高一 · 组合几何学
如图,正方形 $O^{\prime} A^{\prime} B^{\prime} C^{\prime}$ 的边长为 $1 \mathrm{~cm}$, 它是水平放置的一个平面-图形的直观图.请画出原来的平面图形的形状,并求原图形的周长与面积.

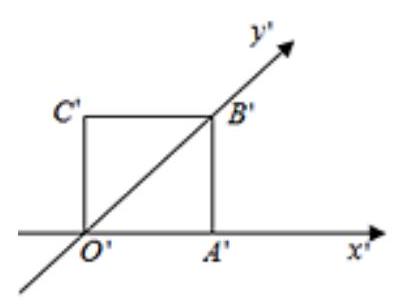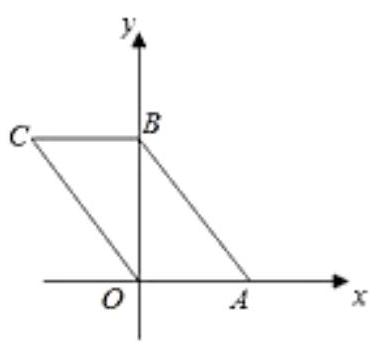
答案: 见解析, $8 \mathrm{~cm}, 2 \sqrt{2} \mathrm{~cm}^{2}$
解析: 【分析】

根据直观图与原图像的边角关系建系画图即可.

【详解】

如图, 建立平面直角坐标系 $x O y$, 在 $x$ 轴上取 $O A=O^{\prime} A^{\prime}=1 \mathrm{~cm}$; 在 $y$ 轴上取 $O B=2 O^{\prime} B^{\prime}=2 \sqrt{2} \mathrm{~cm}$; 在过点 $B$ 的 $x$ 轴的平行线上取 $B C=B^{\prime} C^{\prime}=1 \mathrm{~cm}$.

连接 $O, A, B, C$ 各点,即得到原图形.易知,四边形 $O A B C$ 为平行四边

形, $O C=\sqrt{O B^{2}+B C}=\sqrt{8+1}=3(\mathrm{~cm})$,

$\therefore$ 平行四边形 $O A B C$ 的周长为 $(3+1) \times 2=8(\mathrm{~cm})$, 面积 $S=1 \times 2 \sqrt{2}=2 \sqrt{2}\left(\mathrm{~cm}^{2}\right)$.

【点睛】

本题主要考查了直观图的画法与四边形面积和周长的求法,属于基础题型.